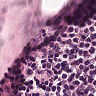
Metastatic tissue present: no